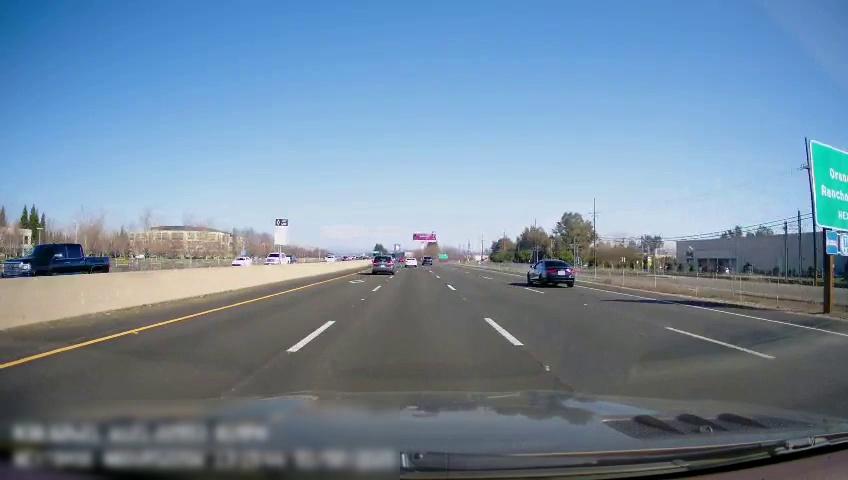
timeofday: Day
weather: Sunny
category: Drivable Space
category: Vehicles | SUV
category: Vehicles | Car
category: Vehicles | Car
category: Vehicles | Truck
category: Vehicles | Car
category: Vehicles | Truck
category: Lanes | Current Lane
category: Lanes | Current Lane
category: Lanes | Current Lane
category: Lanes | Alternate Lane
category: Lanes | Alternate Lane
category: Lanes | Alternate Lane
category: Traffic | Signs
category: Traffic | Signs
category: Traffic | Signs